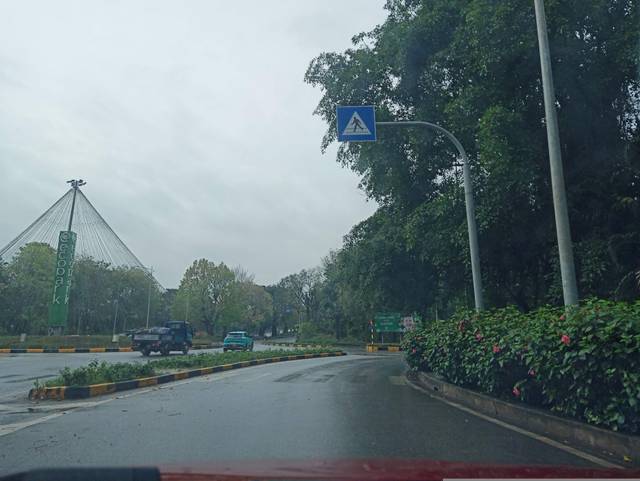
Region: Vietnam
Coordinates: 20.973, 105.93